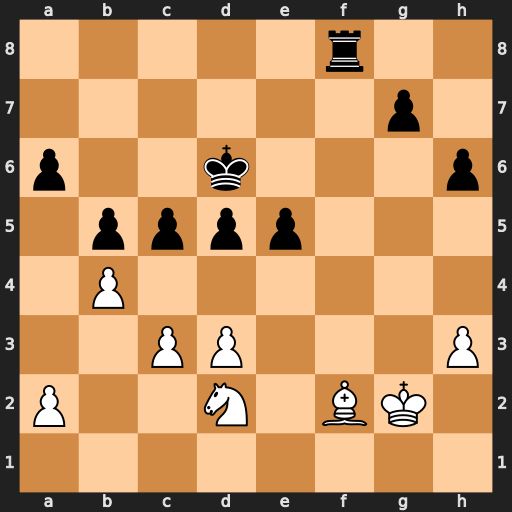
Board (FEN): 5r2/6p1/p2k3p/1pppp3/1P6/2PP3P/P2N1BK1/8
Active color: w
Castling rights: -
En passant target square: -
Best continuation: Bxc5+ Ke6 Bxf8